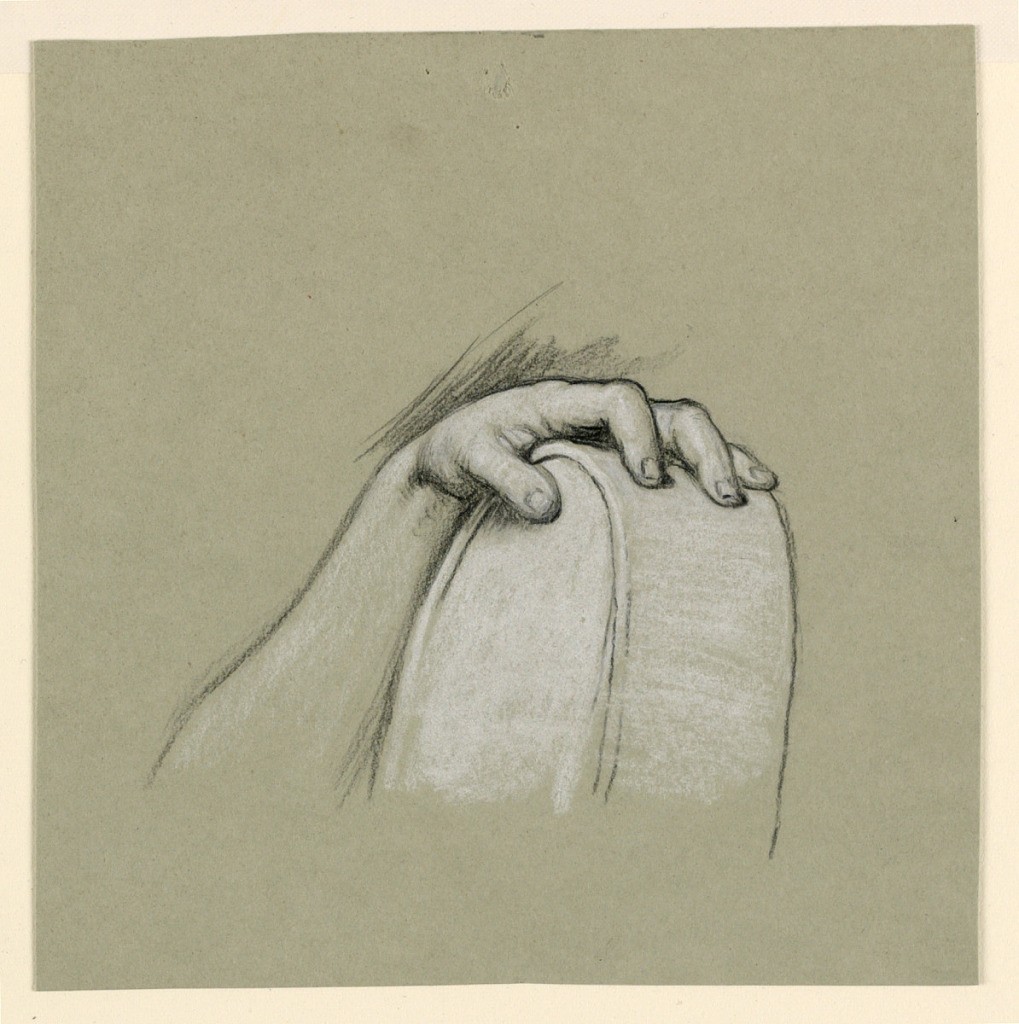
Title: Study of figure
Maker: Elihu Vedder, American, 1836 – 1923
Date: ca. 1885
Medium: Pastel crayon on gray-green paper
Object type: Drawing
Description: Horizontal rectangle. Study of a hand resting on a circular object.